Question: In MS Access 2007 I occasionally come across this issue: A query will start to produce a "Enter Parameter Value" prompt -- only the prompt is for a field that I do not reference in my SQL.
### Example (query name: qryOPI_ReportingLocation):
'''
SELECT CODES.ReportingLocation, DateValue(OPI.EncDateTime) AS ApptDate, OPI.MedRec, OPI.AccessCode
FROM [OPI DATA] AS OPI LEFT JOIN [Access Codes] AS CODES ON OPI.AccessCode=CODES.Code
WHERE (IsNumeric(MedRec)) And (OPI.EncDateTime>=#10/1/2013#) AND (OPI.EncDateTime<#10/1/2014#);
'''
### Prompt:

Why am I being asked for this parameter? If I hit 'Cancel', the query fails to run. If I enter any value (for example: 'bob') the query will run correctly.
### My Solution So Far:
What's really frustrating, is if I take that same SQL, paste it into a newly created query it runs without a hitch. I then delete the old query and rename the new one until next time.
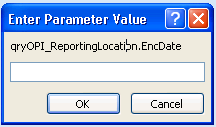
Answer: Generally any time that I have run into this there is a remnant 'Order By' field left in the query. Something that was set before and the SQL was changed but it stuck around.
Put the query into SQL view, then on the right in the 'Property Sheet' remove anything in the 'Order By' property and the error should go away.
The second possibly is just a field name that has been misspelled, however since this looks like it was created using 'Query Design' that is a little less likely.